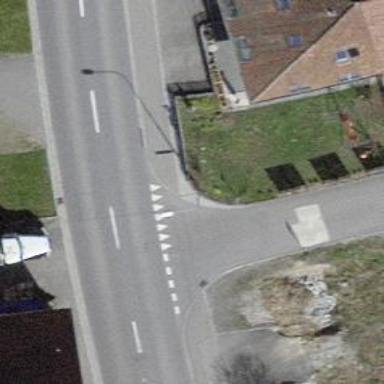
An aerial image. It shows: Unmarked crossing on footway.